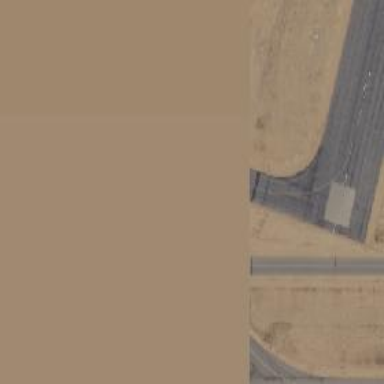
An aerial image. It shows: View of taxiway at the airport.